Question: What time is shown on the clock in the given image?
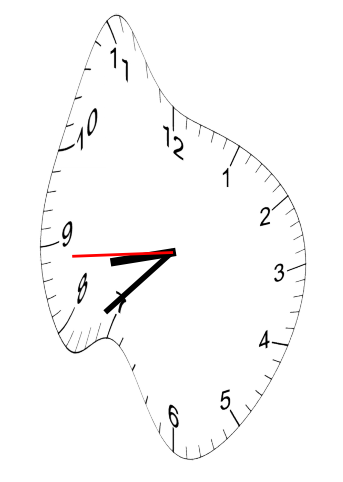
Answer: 08:37:44